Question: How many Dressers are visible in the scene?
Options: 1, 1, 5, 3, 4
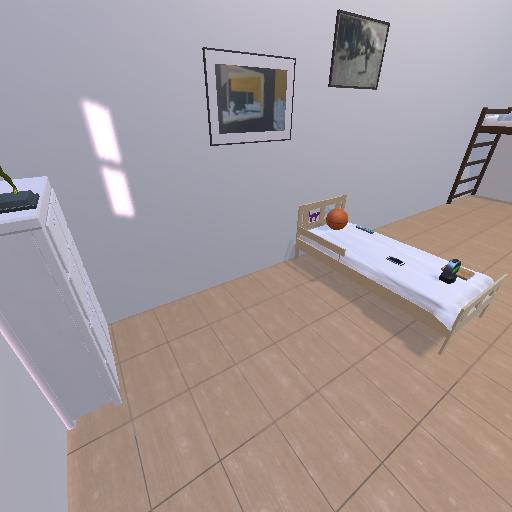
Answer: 1